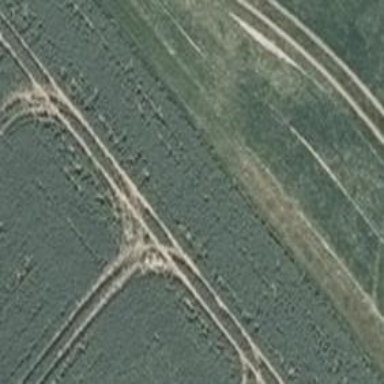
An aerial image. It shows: Grass track with grade4 surface.